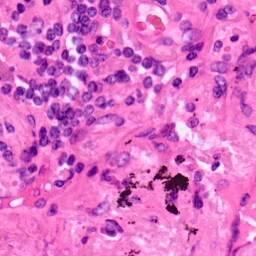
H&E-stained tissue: Lung